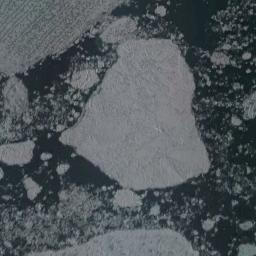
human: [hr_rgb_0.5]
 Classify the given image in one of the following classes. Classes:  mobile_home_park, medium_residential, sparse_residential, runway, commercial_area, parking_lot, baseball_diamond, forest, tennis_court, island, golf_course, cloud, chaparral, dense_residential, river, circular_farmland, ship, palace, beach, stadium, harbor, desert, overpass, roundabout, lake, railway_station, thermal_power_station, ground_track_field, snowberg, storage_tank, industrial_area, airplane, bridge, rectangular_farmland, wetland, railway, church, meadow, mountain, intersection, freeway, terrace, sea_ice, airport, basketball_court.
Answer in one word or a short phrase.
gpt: sea_ice